Question: I want to make a table via Html/Css (Javascript if needed) which basically looks like this:

As you can see there every row in this table has a bottom border, which starts above an image in the table, and then goes down to the other columns.
Is there any way to do this? (Maybe with a transparent image?)
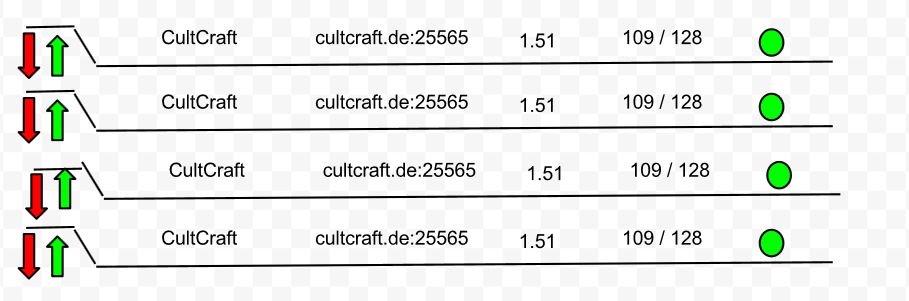
Answer: You can use a psudo element with a rotation to solve this:
Check out this jsfiddle
<URL>
You will likely have to play with the numbers a lot to get it to work with whatever you want.
what I used in this demo (no images) BUT only works for IE9+
html:
'''
<table>
<tr><td><div></div></td><td></td><td>Some sort of text</td></tr>
<tr><td><div></div></td><td></td><td>Some sort of text</td></tr>
<tr><td><div></div></td><td></td><td>Some sort of text</td></tr>
</table>
'''
css:
'''
table {
width: 400px;
}
td:first-child {
border-top: 1px solid black;
width: 20px;
}
td:first-child:after {
content: '';
border-top: 1px solid black;
display: block;
width: 28px;
height: 1px;
float: left;
position:relative;
top: -5px;
left: 24px;
transform:rotate(45deg);
-ms-transform:rotate(45deg); /* IE 9 */
-moz-transform:rotate(45deg); /* Firefox */
-webkit-transform:rotate(45deg); /* Safari and Chrome */
-o-transform:rotate(45deg); /* Opera */
}
td:first-child div {
width: 10px;
height: 10px;
background-color: red;
}
td:nth-child(2) {
width: 14px;
}
td:last-child {
border-bottom: 1px solid black;
}
'''